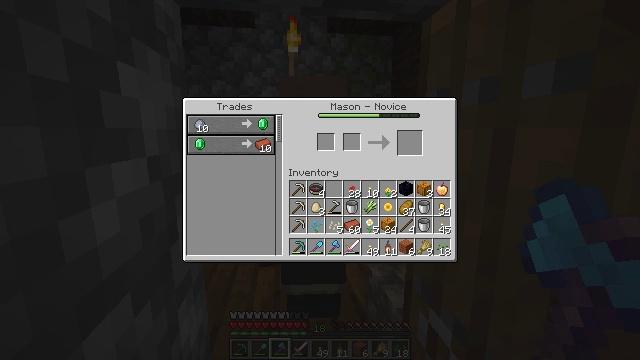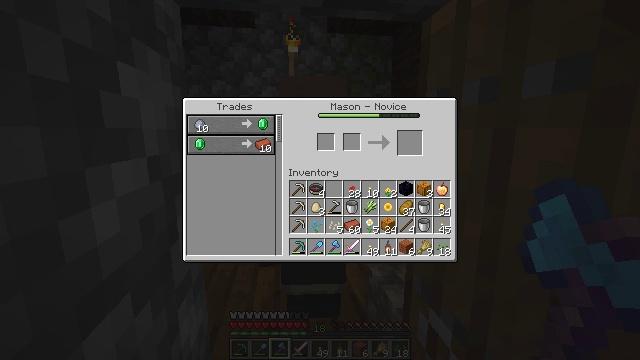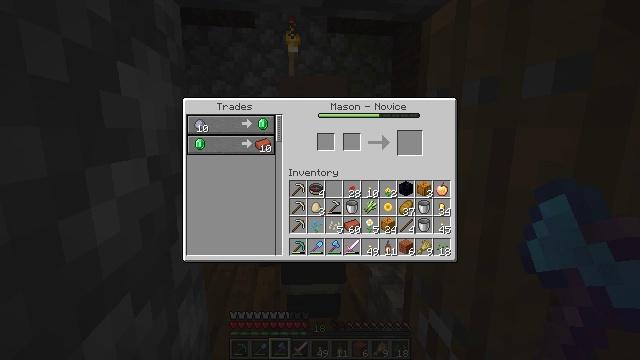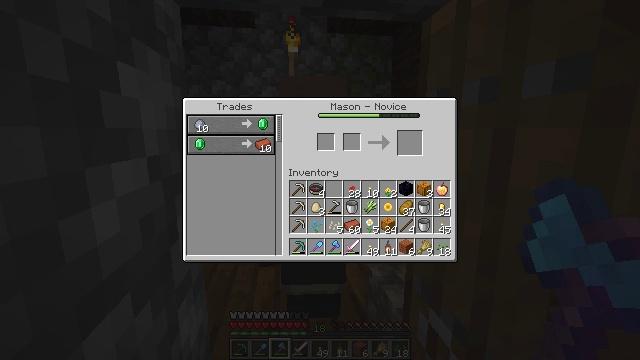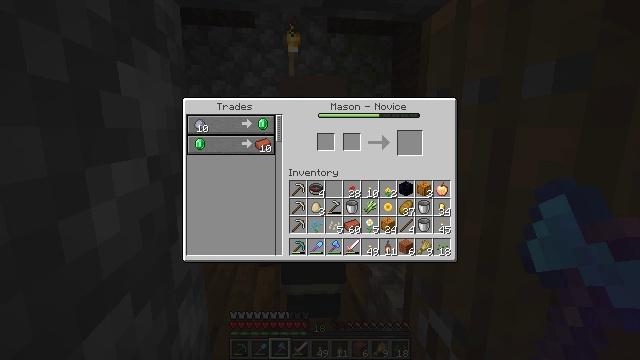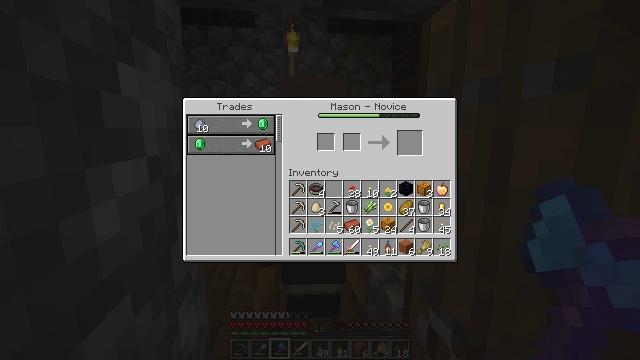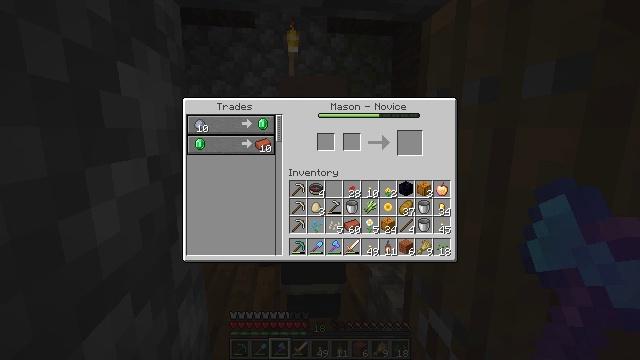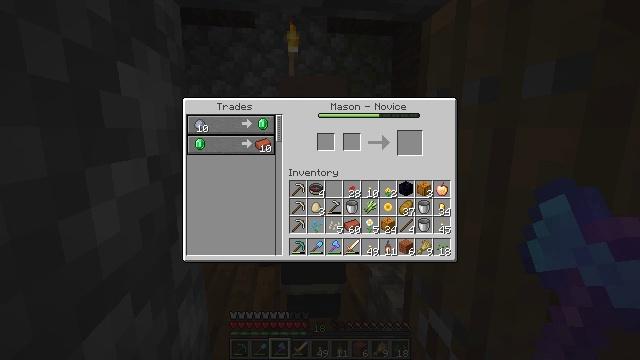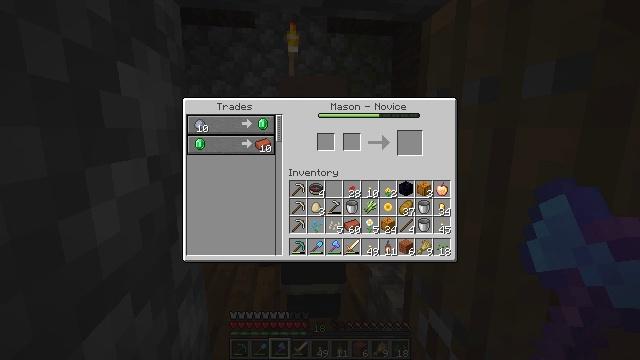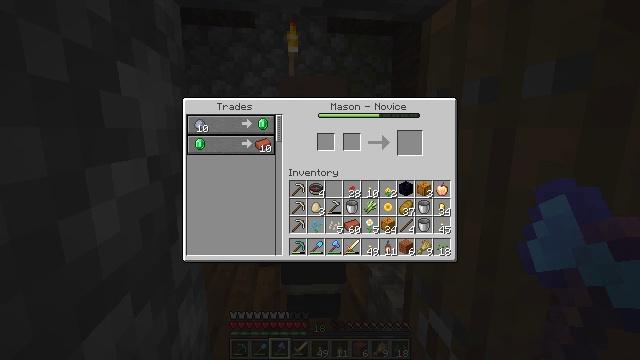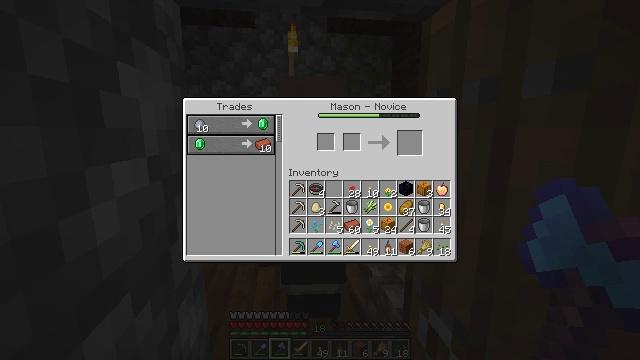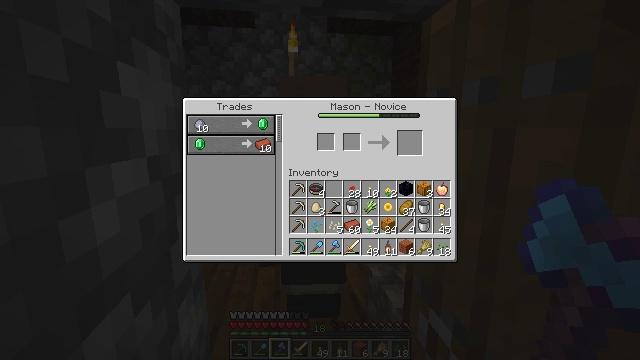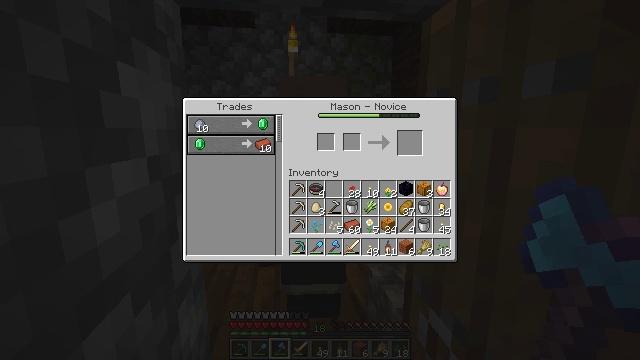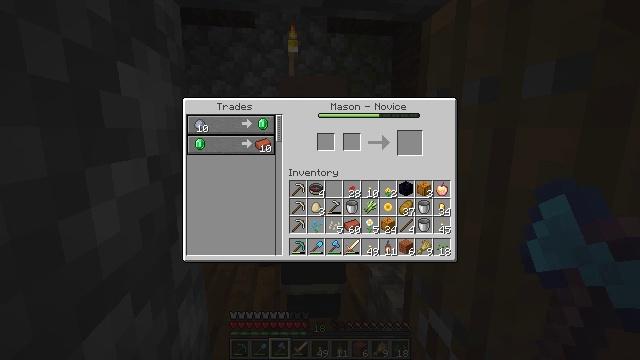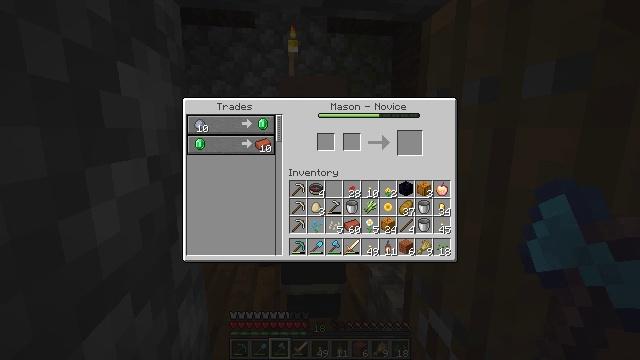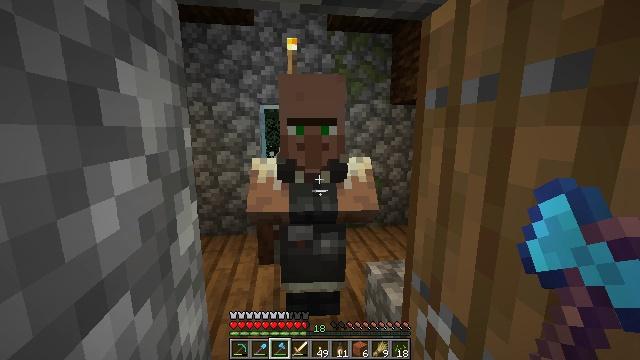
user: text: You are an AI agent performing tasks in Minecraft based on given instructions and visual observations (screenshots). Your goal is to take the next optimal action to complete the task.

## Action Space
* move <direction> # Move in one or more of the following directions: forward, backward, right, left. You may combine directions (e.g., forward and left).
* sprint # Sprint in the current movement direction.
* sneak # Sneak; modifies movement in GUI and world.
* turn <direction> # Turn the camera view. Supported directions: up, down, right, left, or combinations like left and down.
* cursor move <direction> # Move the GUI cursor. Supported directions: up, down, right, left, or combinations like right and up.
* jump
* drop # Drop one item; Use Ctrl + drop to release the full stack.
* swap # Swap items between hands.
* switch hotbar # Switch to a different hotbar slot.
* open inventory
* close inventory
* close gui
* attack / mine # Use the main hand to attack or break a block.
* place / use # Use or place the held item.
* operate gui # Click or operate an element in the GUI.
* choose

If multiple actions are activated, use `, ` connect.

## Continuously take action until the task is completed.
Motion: motion action
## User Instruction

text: Drop acacia planks.
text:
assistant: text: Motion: no_op
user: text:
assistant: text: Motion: no_op
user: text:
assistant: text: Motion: no_op
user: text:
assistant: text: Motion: no_op
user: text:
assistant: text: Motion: no_op
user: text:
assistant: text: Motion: no_op
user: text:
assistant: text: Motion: no_op
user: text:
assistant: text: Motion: no_op
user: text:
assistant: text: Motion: no_op
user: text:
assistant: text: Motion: no_op
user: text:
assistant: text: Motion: no_op
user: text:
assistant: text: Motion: no_op
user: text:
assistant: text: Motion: no_op
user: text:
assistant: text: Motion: no_op
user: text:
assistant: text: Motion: no_op
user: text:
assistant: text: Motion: turn right and down, close gui
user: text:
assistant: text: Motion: turn right and down
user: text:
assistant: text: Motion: turn right and down
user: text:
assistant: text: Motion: turn right and down
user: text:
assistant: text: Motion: turn down
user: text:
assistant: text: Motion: no_op
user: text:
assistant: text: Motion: no_op
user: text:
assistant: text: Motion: turn down
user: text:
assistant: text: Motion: turn right and down
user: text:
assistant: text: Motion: turn right and down
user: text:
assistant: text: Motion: turn right and down
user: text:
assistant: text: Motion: turn right
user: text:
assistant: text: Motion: turn right and up
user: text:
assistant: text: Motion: turn right and up
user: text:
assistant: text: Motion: turn right and up